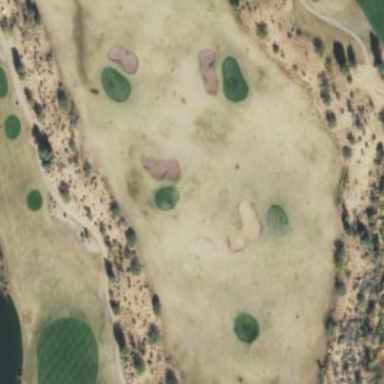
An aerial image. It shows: Grassy area designated as golf fairway.